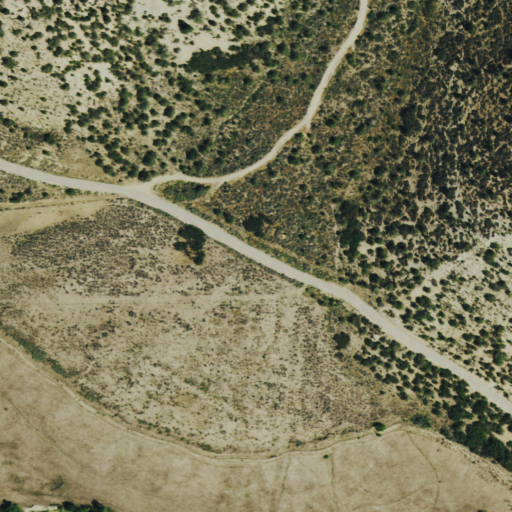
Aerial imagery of valley in Colorado named Cherry Gulch containing shrub, evergreen forest, and deciduous forest